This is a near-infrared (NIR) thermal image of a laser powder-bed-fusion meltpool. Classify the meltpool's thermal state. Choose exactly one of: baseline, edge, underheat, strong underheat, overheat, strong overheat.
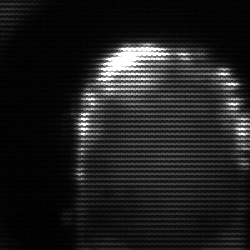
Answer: baseline